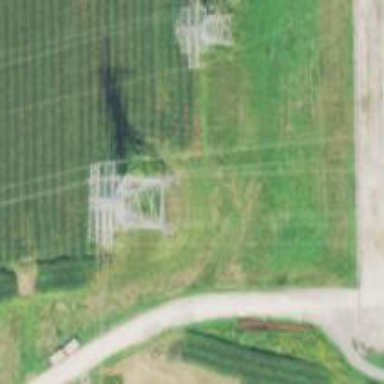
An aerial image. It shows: Lattice structure tower used for power distribution.